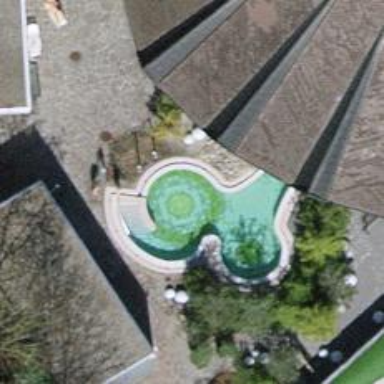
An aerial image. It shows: Swimming pool within leisure land area designed for swimming activities.